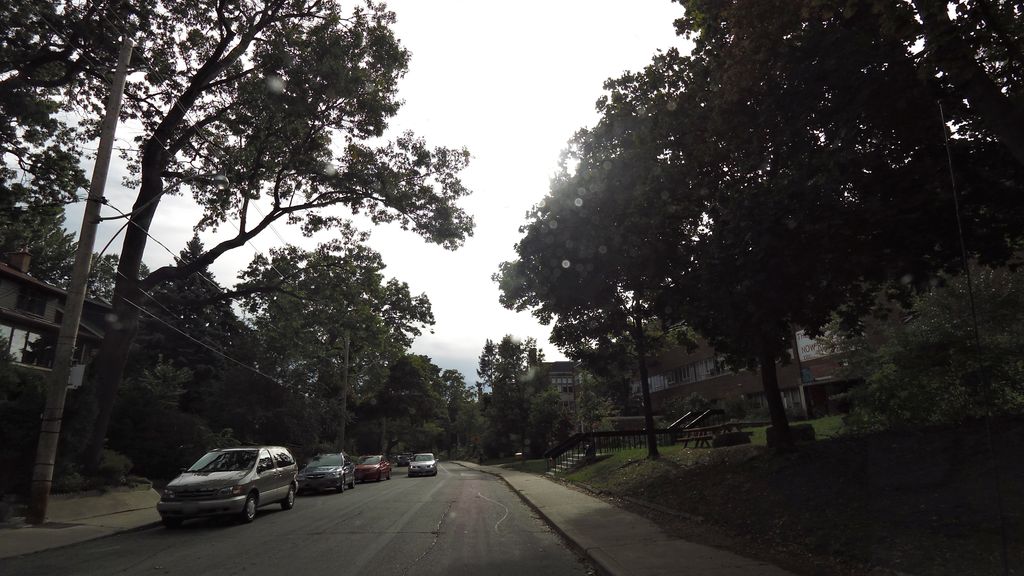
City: toronto